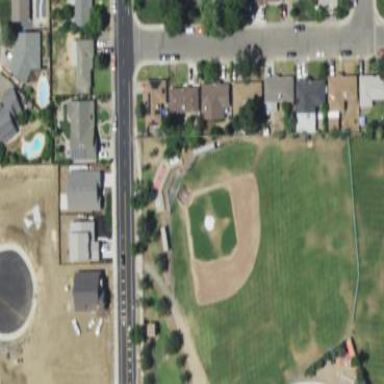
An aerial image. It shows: Baseball pitch for leisure and sports activities.